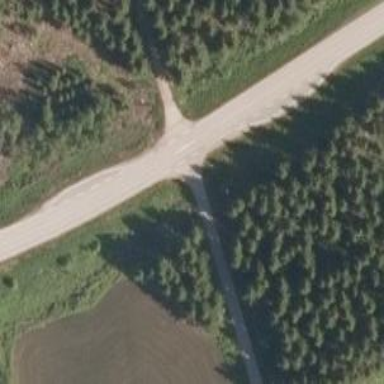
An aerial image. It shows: Secondary road with asphalt surface.